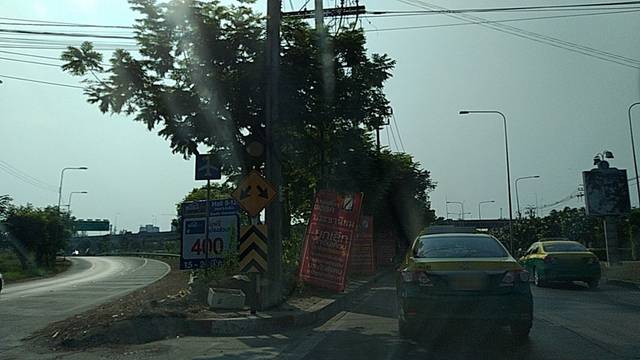
Region: Thailand
Coordinates: 13.935, 100.561